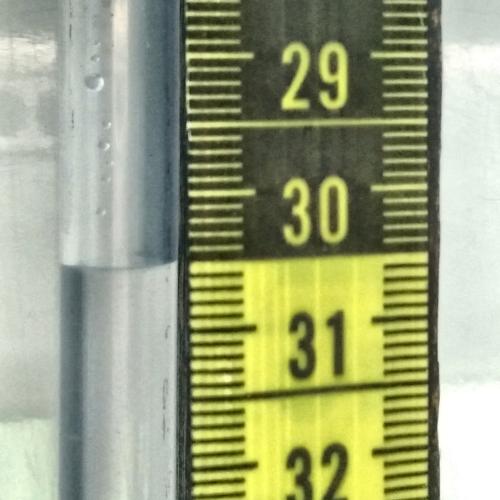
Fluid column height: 30.5 cm